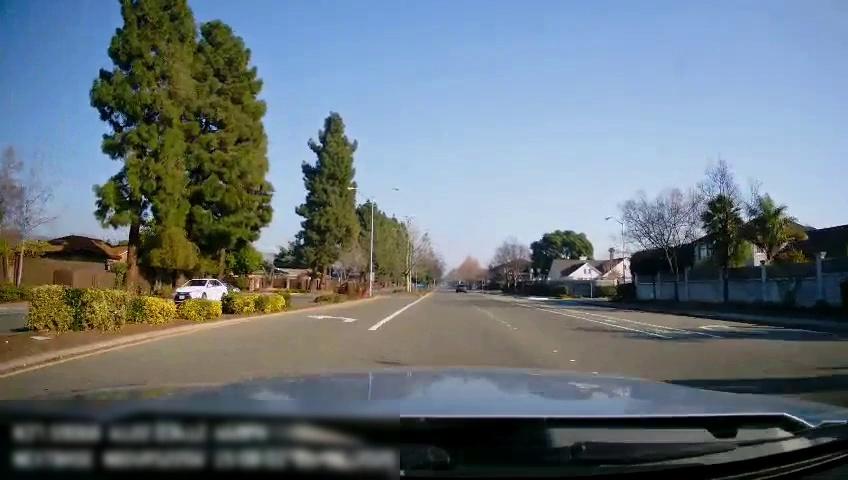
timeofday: Day
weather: Sunny
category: Drivable Space
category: Drivable Space
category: Vehicles | SUV
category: Vehicles | Car
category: Lanes | Current Lane
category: Lanes | Current Lane
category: Lanes | Alternate Lane
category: Lanes | Alternate Lane
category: Lanes | Alternate Lane